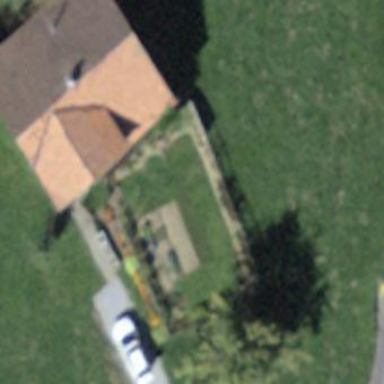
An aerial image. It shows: Rural barn.